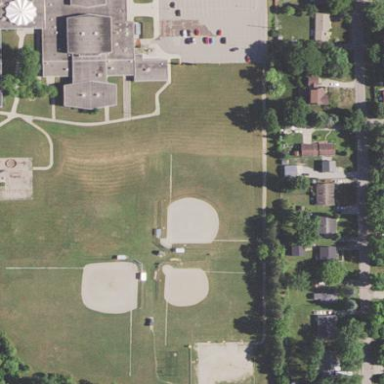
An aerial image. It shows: Baseball pitch for leisure land.